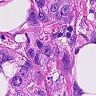
Metastatic tissue present: yes